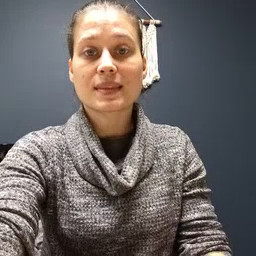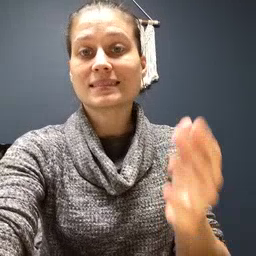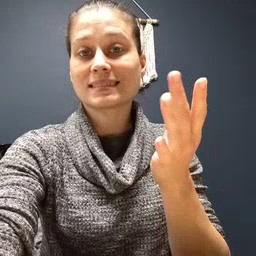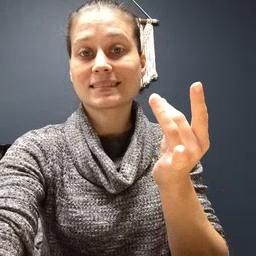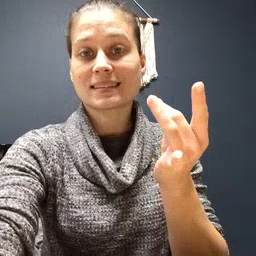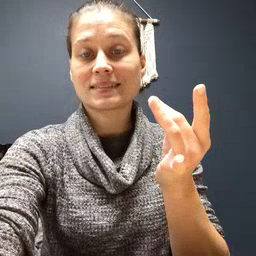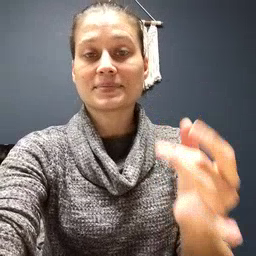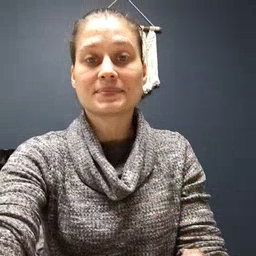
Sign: sticky